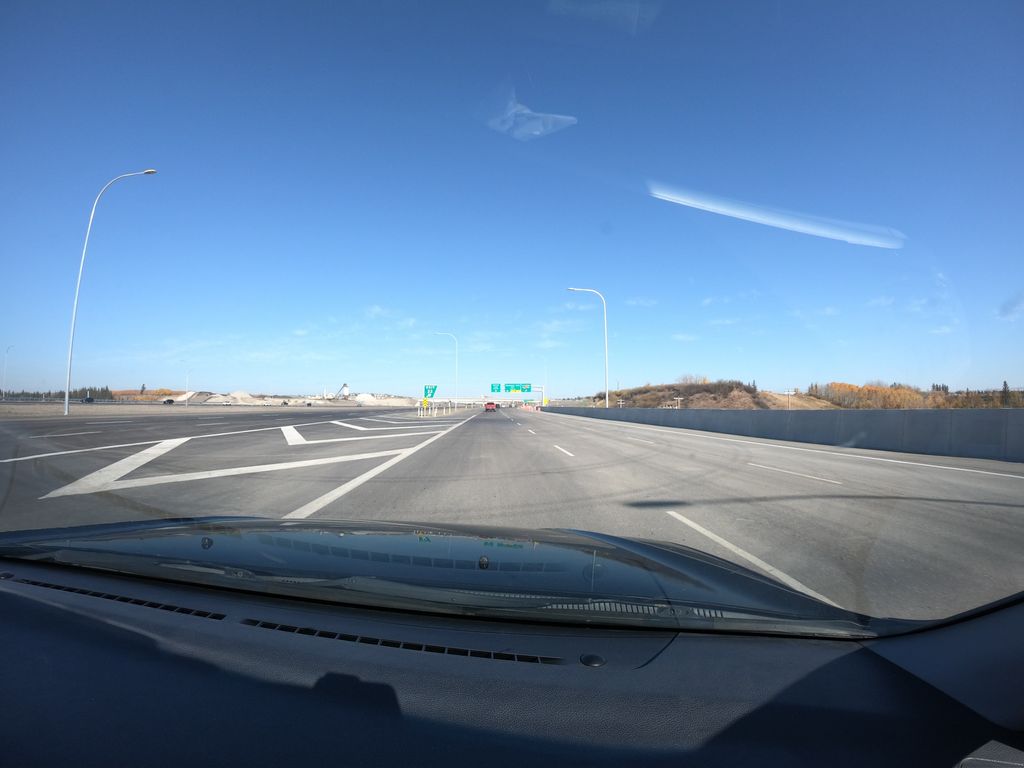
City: calgary